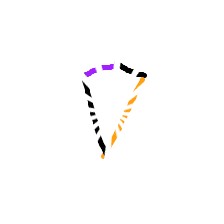
Shape: kite